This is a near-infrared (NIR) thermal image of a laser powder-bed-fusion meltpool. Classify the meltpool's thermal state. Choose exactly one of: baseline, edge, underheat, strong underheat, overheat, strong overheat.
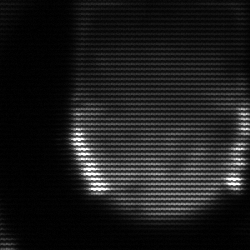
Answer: edge